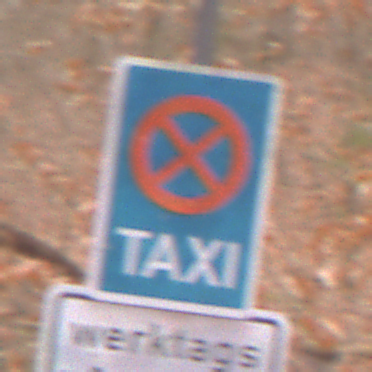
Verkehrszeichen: Taxenstand
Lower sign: ZeitangabenMitBeschraenkungAufWochentage7
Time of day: Midday
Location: Outdoor (Nature)
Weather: Overcast
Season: Autumn
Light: Natural